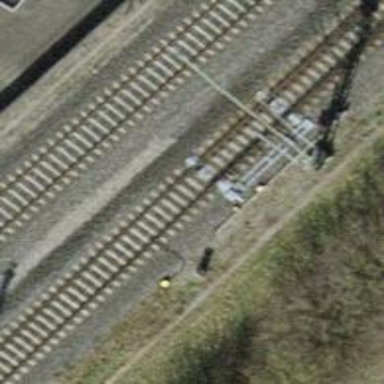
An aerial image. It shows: Railway switch.